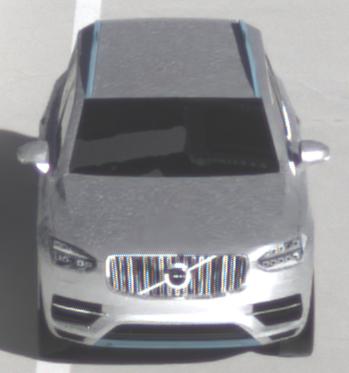
Make: Volvo
Model: XC90 B5
Detailed model: XC90 (L)
Model produced from: 2019/08
Model produced until: 2020/04
Doors: 5
Color: white
Road condition: dry road
Daytime: morning or afternoon
Contrast: high contrast